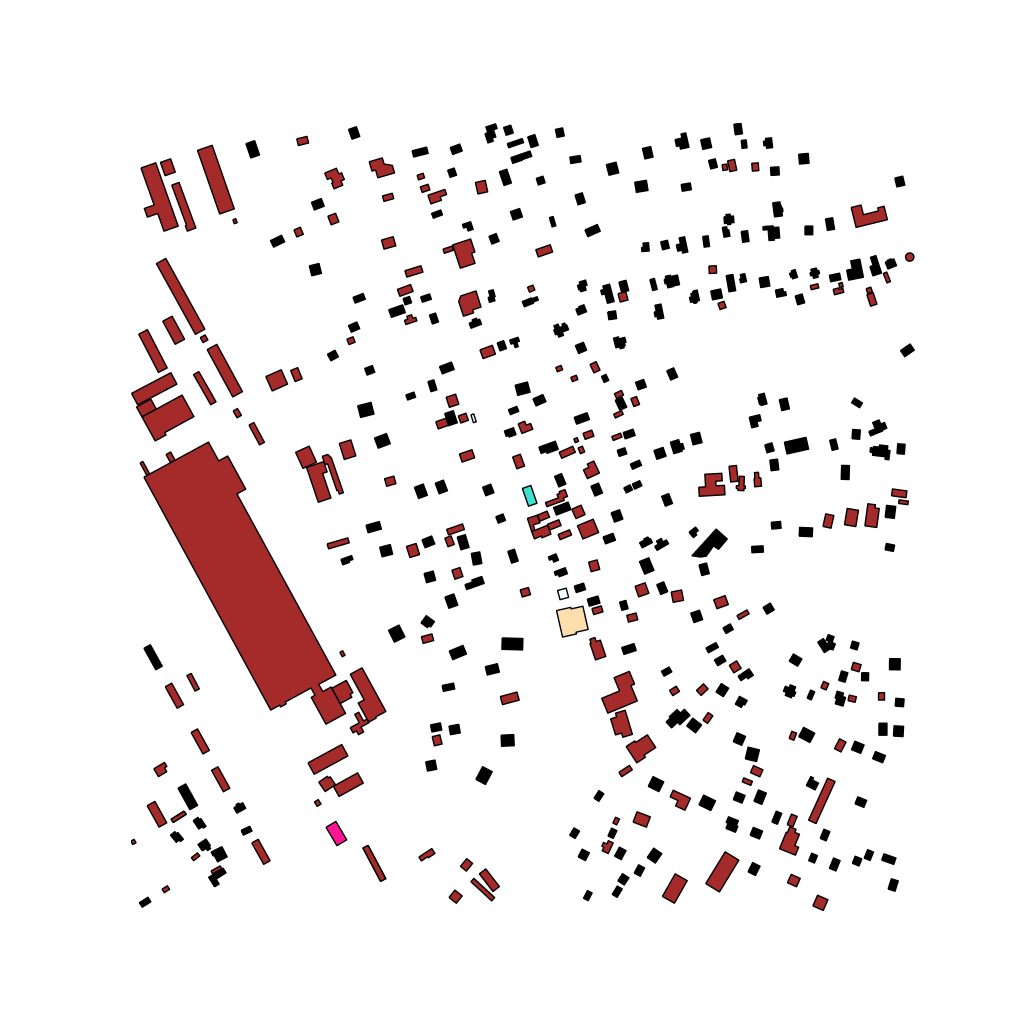
Tags: overhead vector_map, business, industrial, recreation, residential, special, transport, historical, soviet, individual_rise, low_rise, density_1, Building, Facility, Grocery, Kidsart, Rail, Supermkt, 1.0 km²